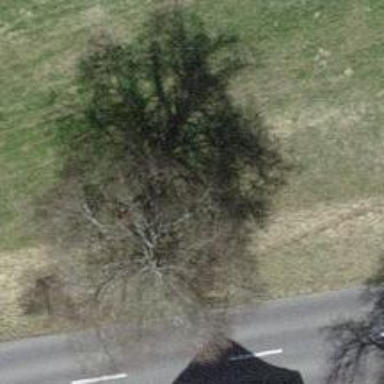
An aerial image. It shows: Single tag "natural: tree."